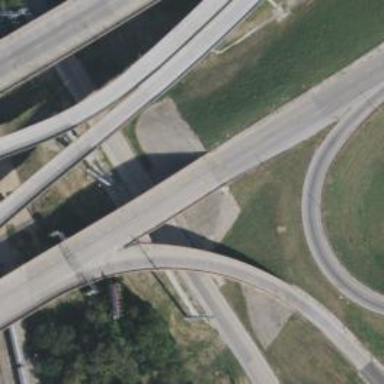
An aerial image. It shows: Bridge over motorway.